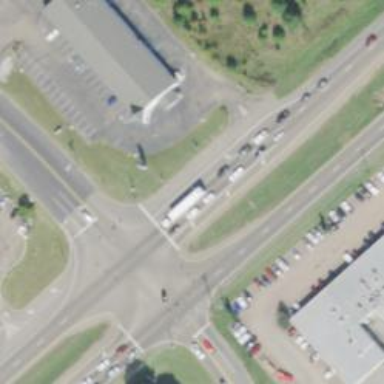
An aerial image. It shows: Asphalt dual carriageway at the trunk highway level.